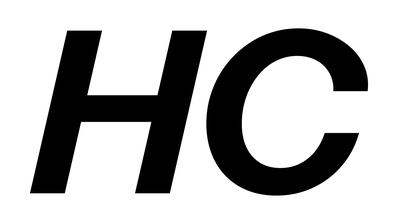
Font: InstrumentSans-Italic_Bold_Italic